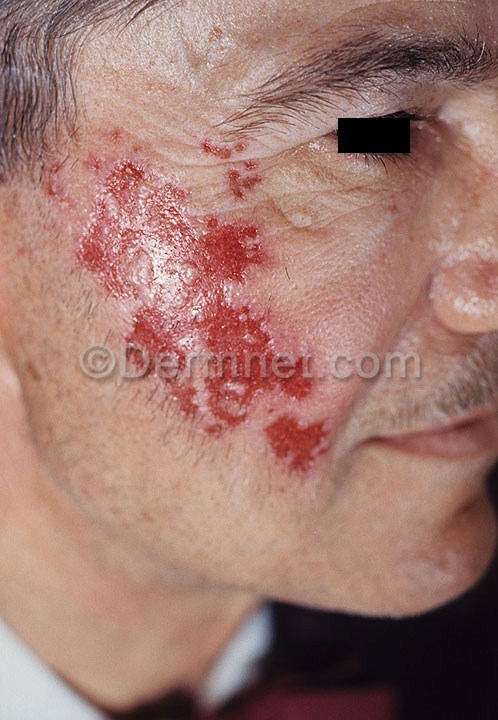
Disease: Cellulitis Impetigo and other Bacterial Infections